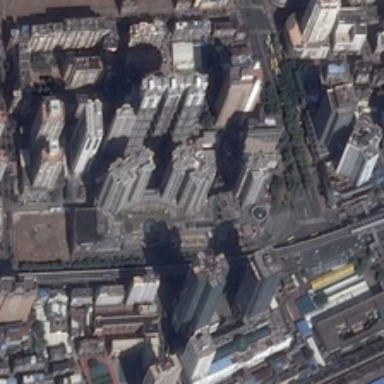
A road separates the commercial district which has several huge buildings .